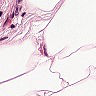
Metastatic tissue present: no